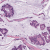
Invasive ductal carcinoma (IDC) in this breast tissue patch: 1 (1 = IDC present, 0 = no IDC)